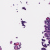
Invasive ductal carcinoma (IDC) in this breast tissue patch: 1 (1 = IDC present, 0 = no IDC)